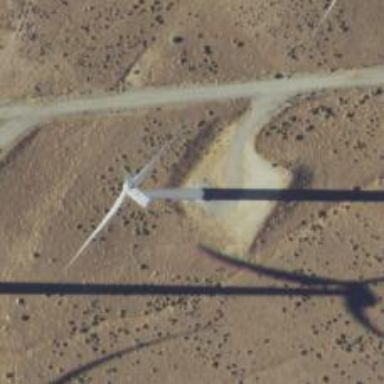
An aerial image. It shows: Wind turbine generator that utilizes wind as its source for generating electricity. It is of the horizontal axis type.